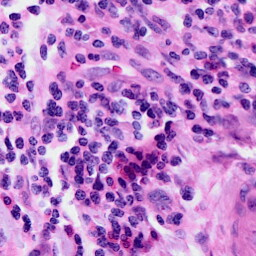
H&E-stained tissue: Cervix